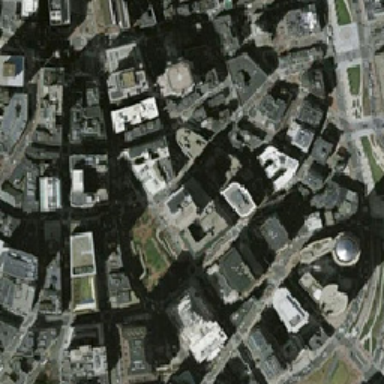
There are many black houses in the business district .